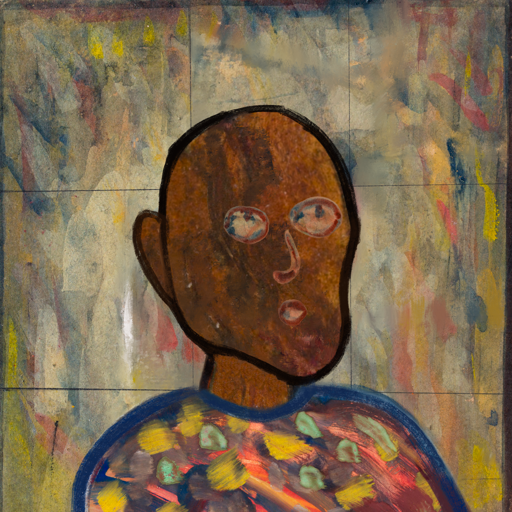
Background: GypsyMother, Head And Neck Side: Mosgoul, Face Side: Orphan, Bust: Mother_And_Son_Mother, Hair Side: Blank, Head Accessory: Blank, Second Necklace: Blank, Necklace: Blank, Baby: Blank